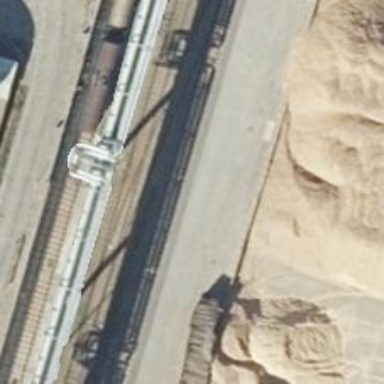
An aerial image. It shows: Rail spur service.